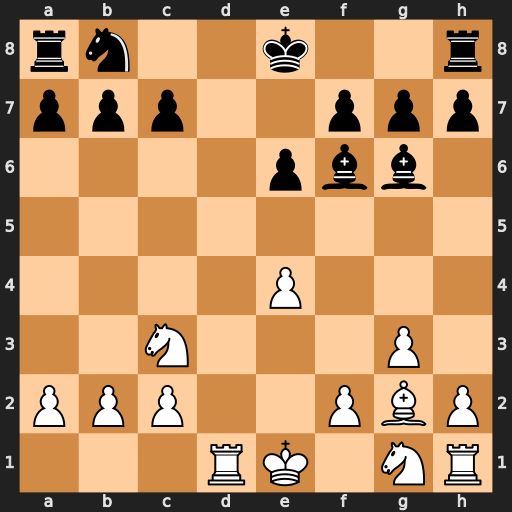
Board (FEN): rn2k2r/ppp2ppp/4pbb1/8/4P3/2N3P1/PPP2PBP/3RK1NR
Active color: w
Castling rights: Kkq
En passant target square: -
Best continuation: e5 c6 exf6